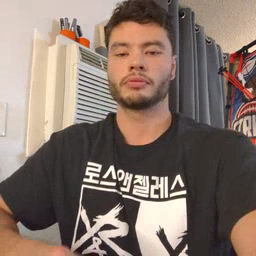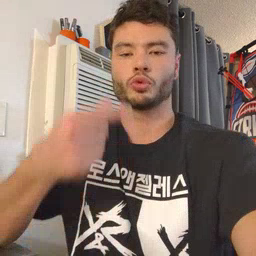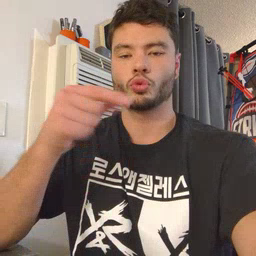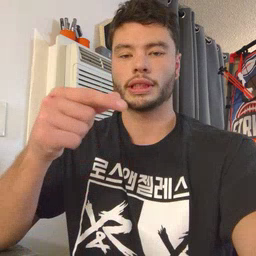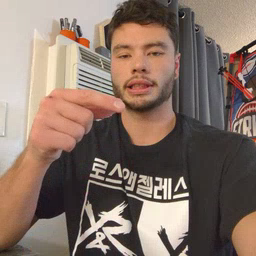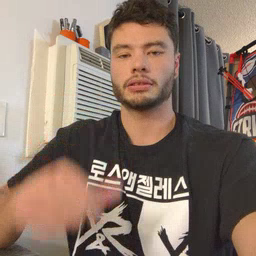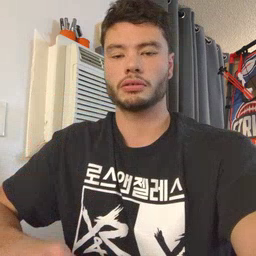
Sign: green